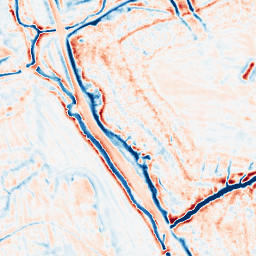
Category: edge_preserving
Decomposition family: bilateral
Decomposition parameters: d: 15
sigma_color: 75
sigma_space: 150
Upsampling method: sinc_hamming
Upsampling parameters: scale: 8
kernel_size: 16
Upsampling scale: 8